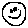
Label: smiley face